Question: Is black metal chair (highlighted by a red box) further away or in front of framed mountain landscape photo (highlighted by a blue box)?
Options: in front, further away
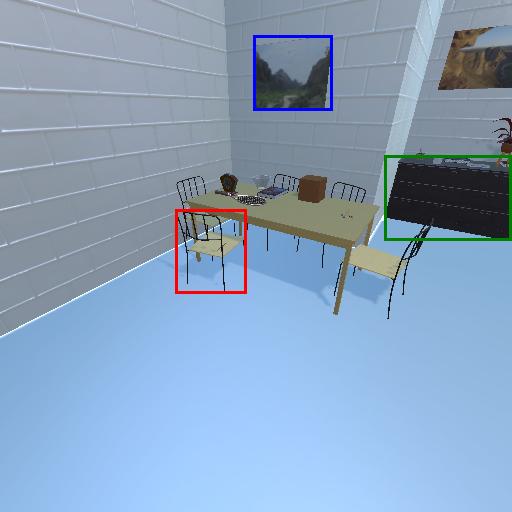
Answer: in front